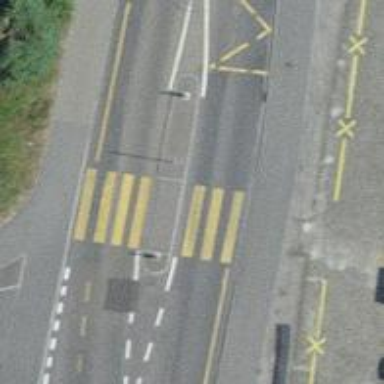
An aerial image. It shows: Uncontrolled zebra crossing with zebra markings.